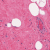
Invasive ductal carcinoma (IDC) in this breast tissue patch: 0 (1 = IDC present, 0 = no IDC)